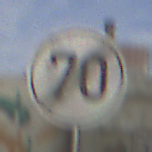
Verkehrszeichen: EndeGeschwindigkeit70
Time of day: MorningAfternoon
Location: Outdoor (Urban)
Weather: PartlyCloudy
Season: NotSpecified
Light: Natural